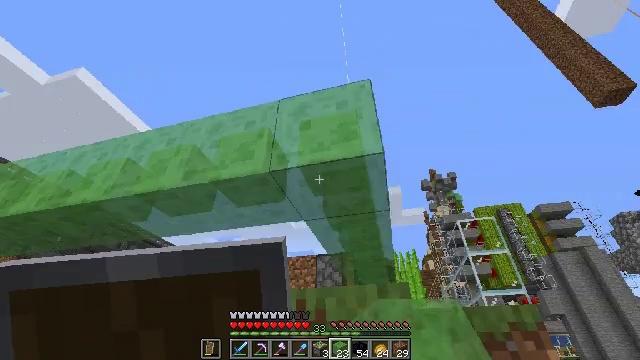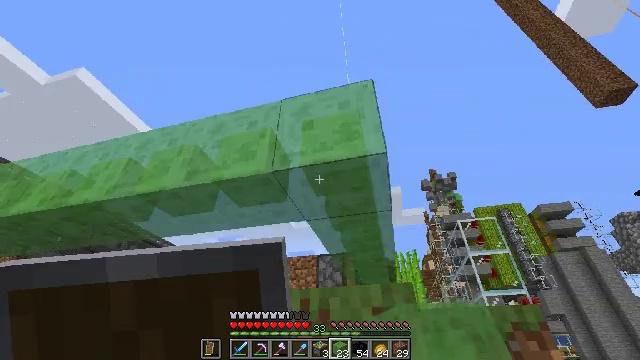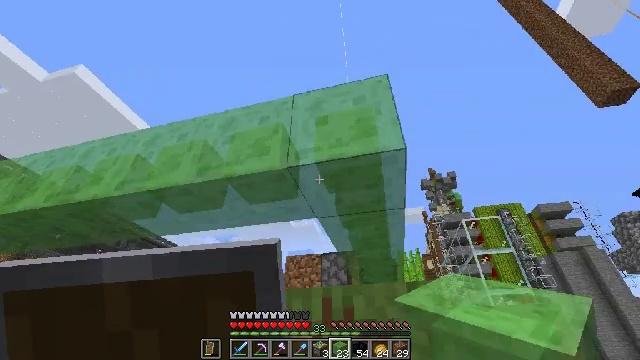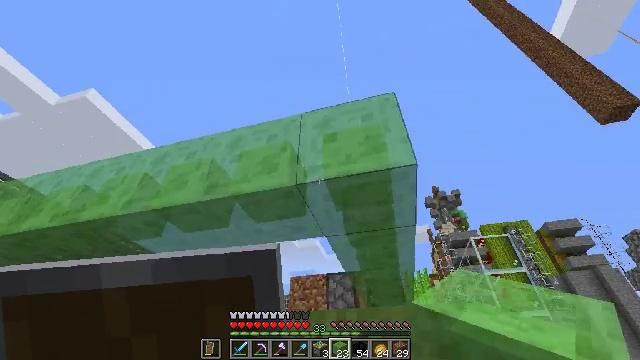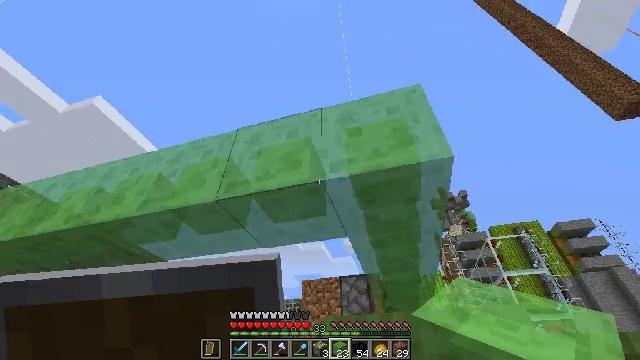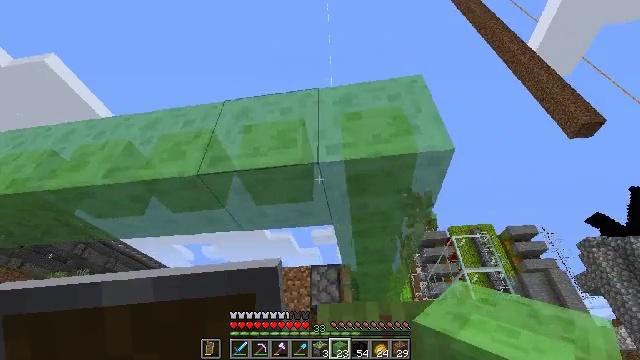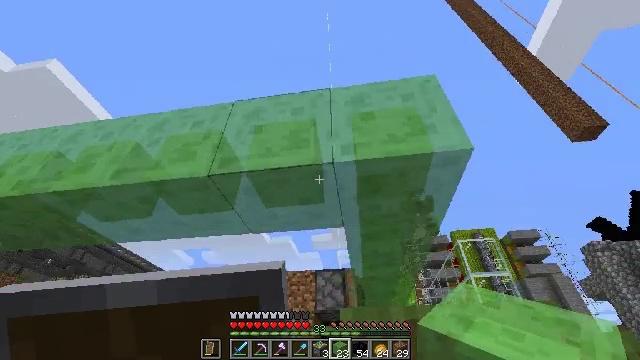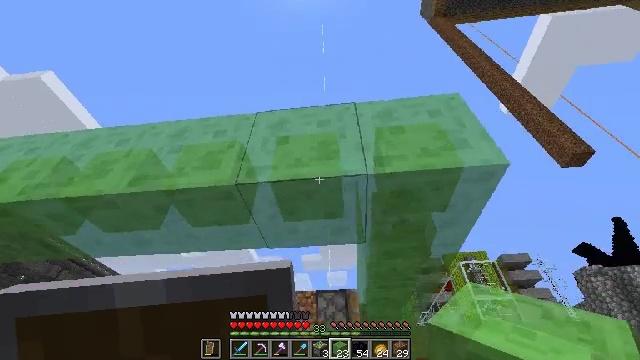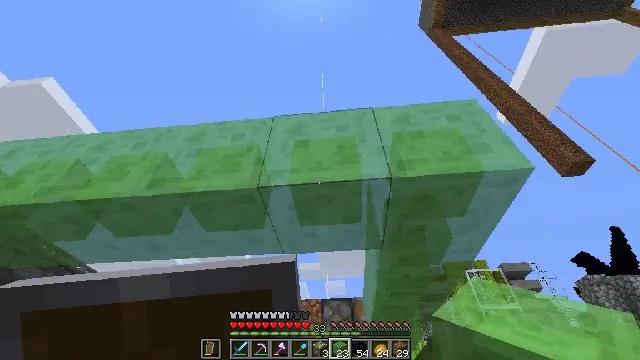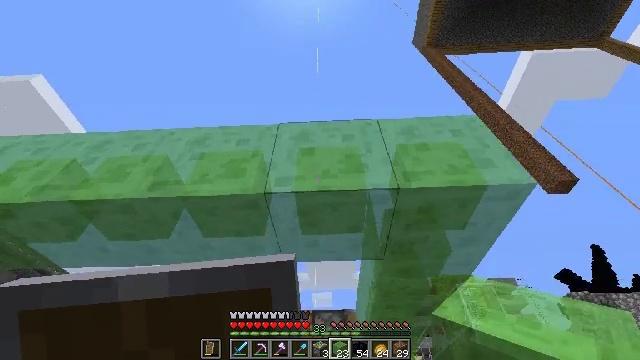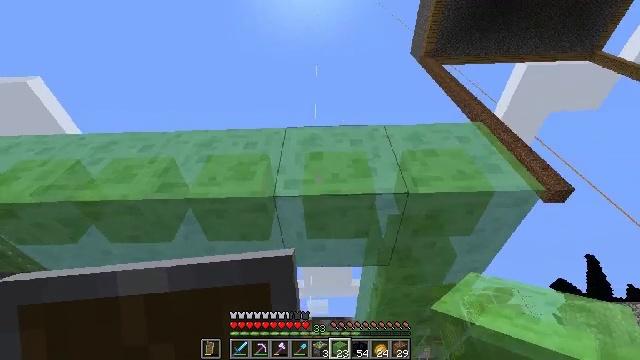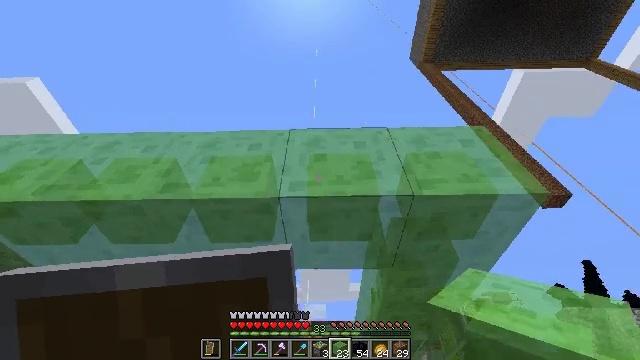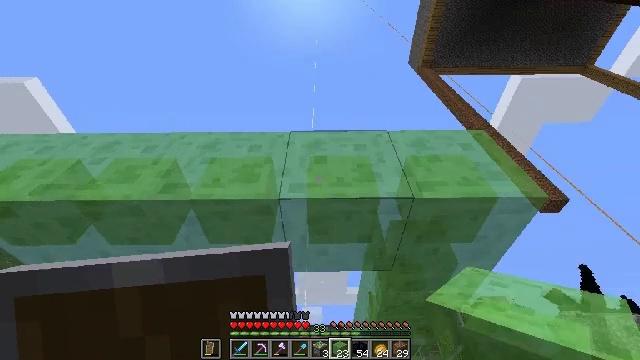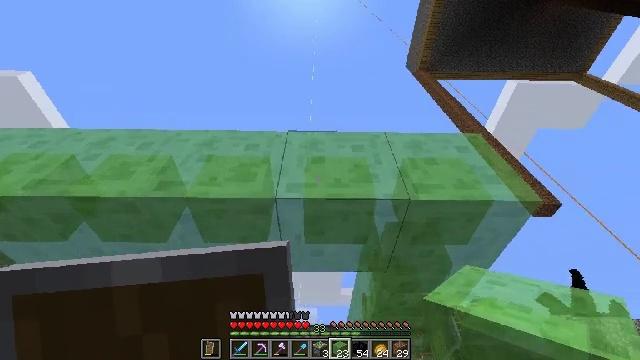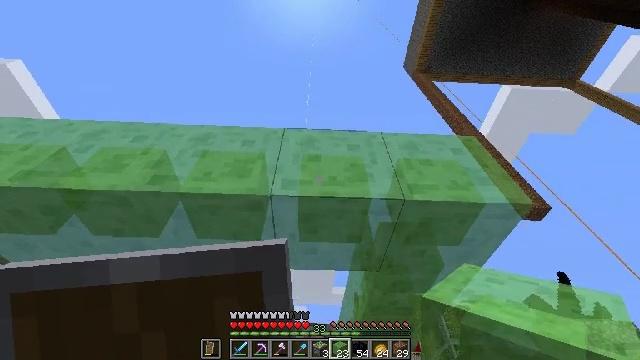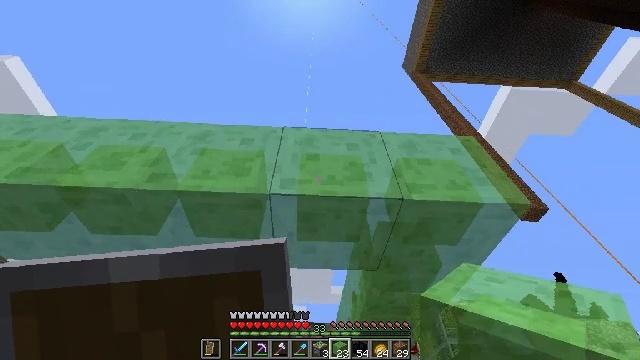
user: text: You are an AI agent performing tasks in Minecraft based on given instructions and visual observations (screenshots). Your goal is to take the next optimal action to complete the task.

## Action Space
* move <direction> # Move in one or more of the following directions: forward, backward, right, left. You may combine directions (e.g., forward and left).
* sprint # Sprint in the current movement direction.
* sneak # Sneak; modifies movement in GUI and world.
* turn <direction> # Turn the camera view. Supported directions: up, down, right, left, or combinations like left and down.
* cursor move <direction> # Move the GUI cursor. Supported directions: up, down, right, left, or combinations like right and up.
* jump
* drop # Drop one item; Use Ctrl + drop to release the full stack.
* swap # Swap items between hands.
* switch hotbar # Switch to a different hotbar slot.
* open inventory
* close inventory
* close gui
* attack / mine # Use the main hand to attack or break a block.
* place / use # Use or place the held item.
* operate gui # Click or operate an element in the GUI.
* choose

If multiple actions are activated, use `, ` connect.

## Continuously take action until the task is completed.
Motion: motion action
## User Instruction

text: Attack the slime block to pick it up.
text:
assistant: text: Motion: move left
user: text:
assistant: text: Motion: move forward and move left
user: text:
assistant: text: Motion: move forward and move left, turn up
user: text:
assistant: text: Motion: move forward and move left, turn left
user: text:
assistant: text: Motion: move forward and move left, turn right and down
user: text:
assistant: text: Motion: move left, turn up
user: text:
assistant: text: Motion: move left, turn right and up
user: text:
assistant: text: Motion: move left, turn up
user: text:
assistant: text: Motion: turn right and up
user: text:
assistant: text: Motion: turn right and up
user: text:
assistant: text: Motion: no_op
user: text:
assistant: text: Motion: no_op
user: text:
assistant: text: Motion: turn right
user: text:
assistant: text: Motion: turn right
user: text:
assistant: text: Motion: no_op
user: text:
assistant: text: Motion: no_op
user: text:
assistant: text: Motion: no_op
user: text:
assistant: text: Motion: no_op
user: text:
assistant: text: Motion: no_op
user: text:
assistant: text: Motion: no_op
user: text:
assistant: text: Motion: no_op
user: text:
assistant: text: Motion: no_op
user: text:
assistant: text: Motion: no_op
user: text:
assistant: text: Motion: no_op
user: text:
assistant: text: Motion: no_op
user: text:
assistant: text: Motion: no_op
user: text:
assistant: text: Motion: no_op
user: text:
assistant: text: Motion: no_op
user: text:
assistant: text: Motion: no_op
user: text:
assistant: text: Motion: move left, attack / mine